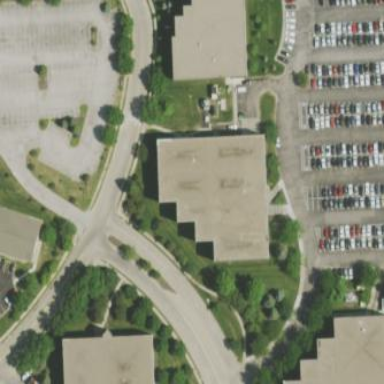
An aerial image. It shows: Office building.